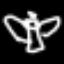
Label: angel